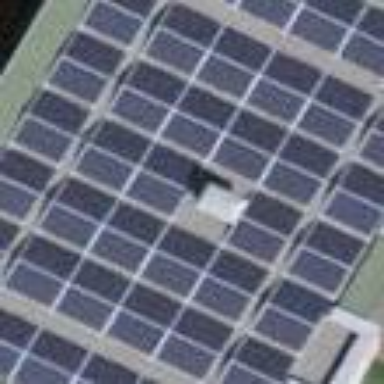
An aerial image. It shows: Solar power generator with photovoltaic panels.